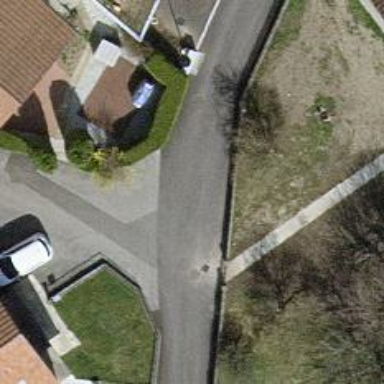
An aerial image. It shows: Smooth asphalt road in residential area.